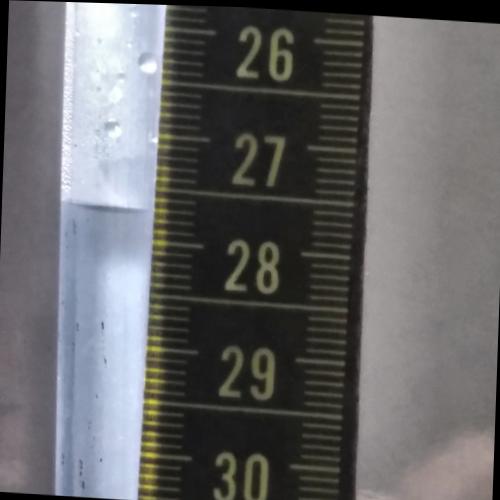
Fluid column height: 27.7 cm